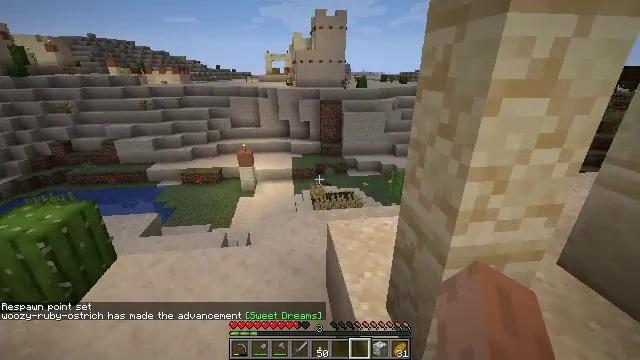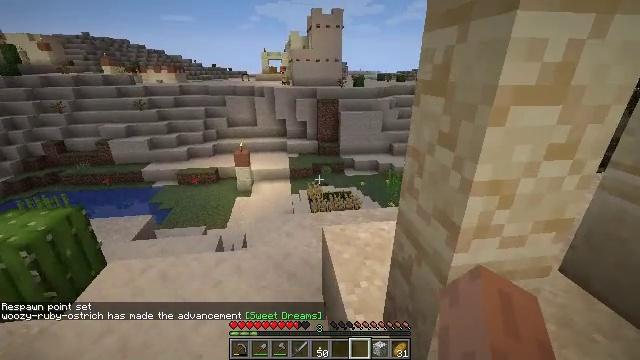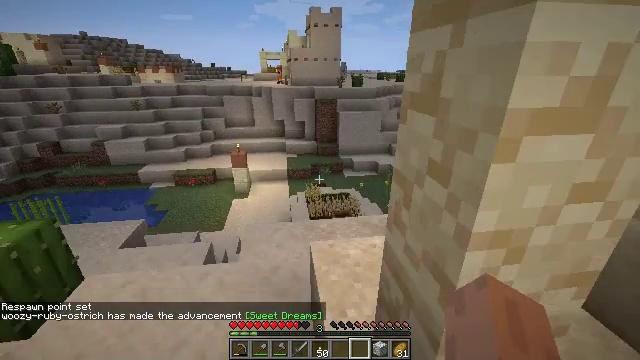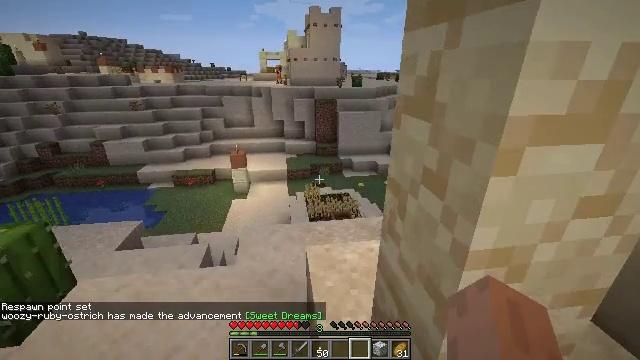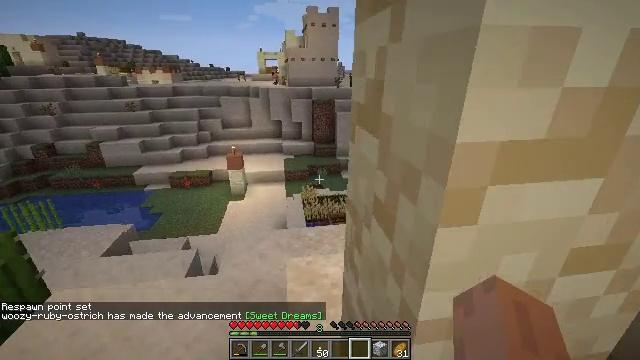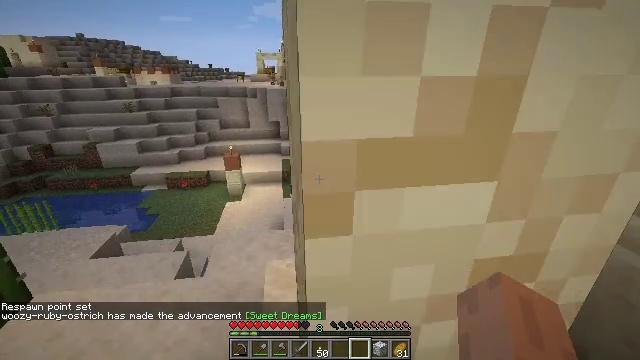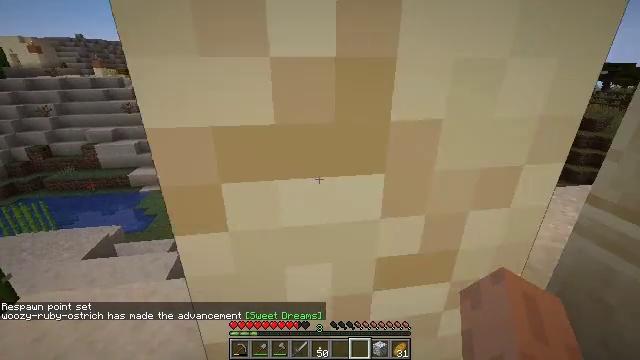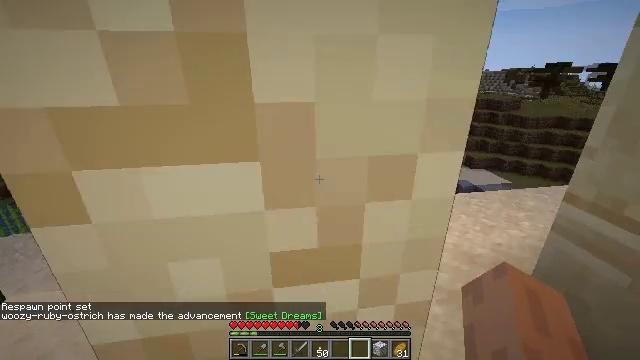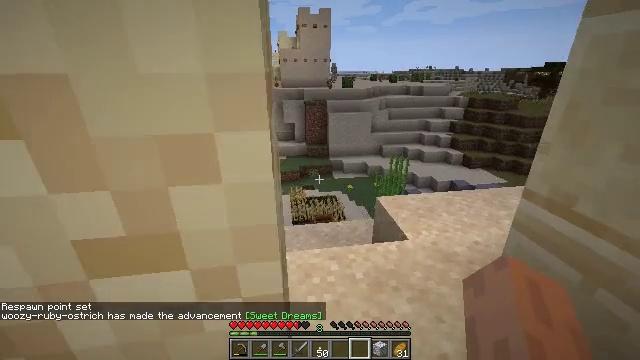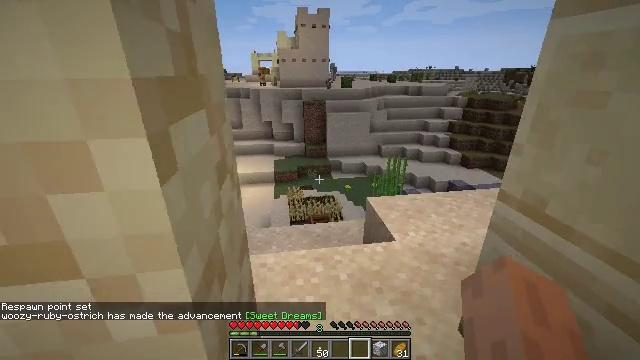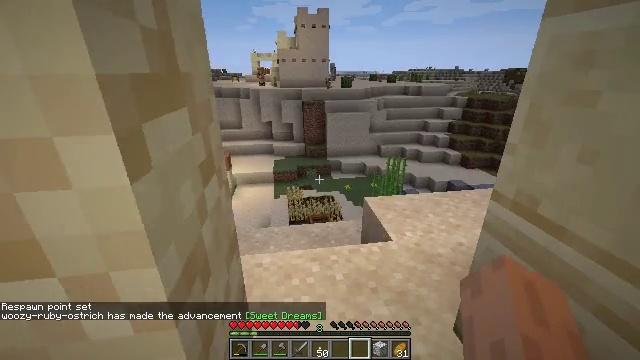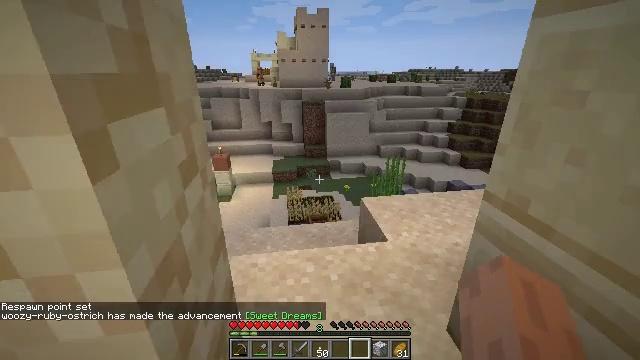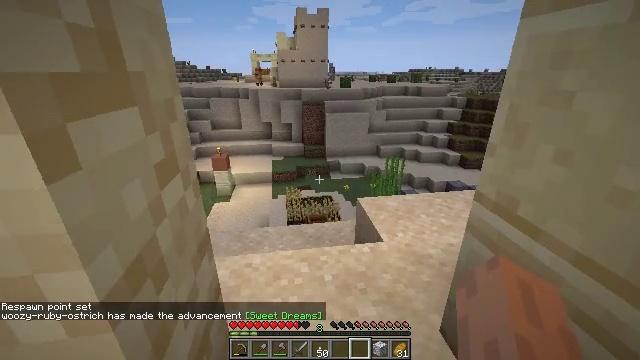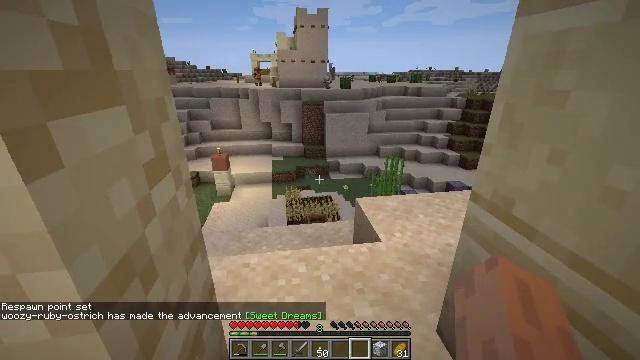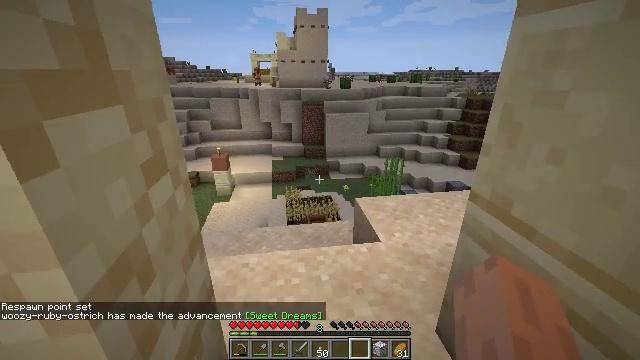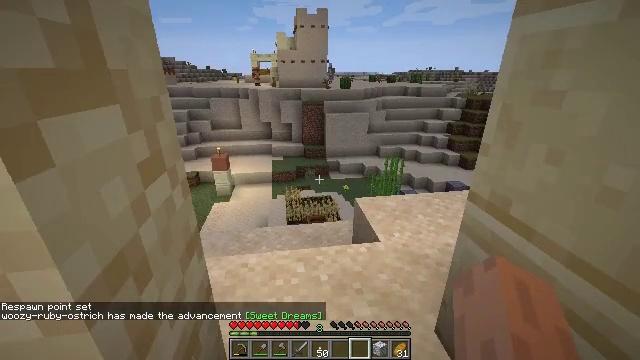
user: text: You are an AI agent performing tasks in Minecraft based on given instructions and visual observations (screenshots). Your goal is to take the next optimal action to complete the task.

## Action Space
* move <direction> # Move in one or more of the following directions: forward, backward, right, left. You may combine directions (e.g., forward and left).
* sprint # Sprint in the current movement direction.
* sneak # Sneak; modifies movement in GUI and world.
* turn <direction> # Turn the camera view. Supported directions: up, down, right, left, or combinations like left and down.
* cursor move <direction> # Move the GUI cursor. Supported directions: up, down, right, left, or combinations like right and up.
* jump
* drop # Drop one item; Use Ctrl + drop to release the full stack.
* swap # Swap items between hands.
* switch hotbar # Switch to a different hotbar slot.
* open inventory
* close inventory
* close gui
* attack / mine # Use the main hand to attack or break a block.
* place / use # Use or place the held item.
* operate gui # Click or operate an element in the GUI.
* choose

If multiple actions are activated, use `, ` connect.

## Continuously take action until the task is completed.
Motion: motion action
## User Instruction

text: Get the jungle button back into inventory.
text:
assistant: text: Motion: move forward and move right
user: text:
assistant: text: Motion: move forward and move right
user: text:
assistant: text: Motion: move forward and move right
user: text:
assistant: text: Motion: move forward and move right
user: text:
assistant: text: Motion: move forward and move right
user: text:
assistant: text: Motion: move forward and move right
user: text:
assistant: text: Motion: move forward and move right
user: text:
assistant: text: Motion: move right
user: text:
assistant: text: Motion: no_op
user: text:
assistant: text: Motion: no_op
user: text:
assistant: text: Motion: no_op
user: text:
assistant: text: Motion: no_op
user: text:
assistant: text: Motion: no_op
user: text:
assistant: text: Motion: no_op
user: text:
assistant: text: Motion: no_op
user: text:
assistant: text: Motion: no_op
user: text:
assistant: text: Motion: no_op
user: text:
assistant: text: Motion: no_op
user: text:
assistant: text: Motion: no_op
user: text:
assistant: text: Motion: move forward
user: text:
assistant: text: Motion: move forward
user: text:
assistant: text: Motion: move forward
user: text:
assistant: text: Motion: move forward
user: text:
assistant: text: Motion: move forward
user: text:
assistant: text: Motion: move forward
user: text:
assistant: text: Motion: move forward
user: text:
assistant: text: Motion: move forward
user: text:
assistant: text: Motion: move forward
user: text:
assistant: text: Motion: no_op
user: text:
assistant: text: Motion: no_op